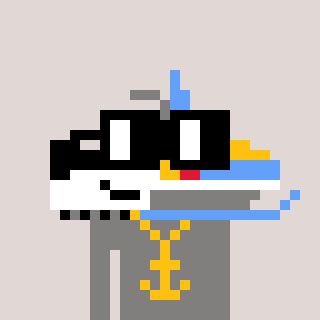
a pixel art character with square black glasses, a snowmobile-shaped head and a bluegrey-colored body on a warm background